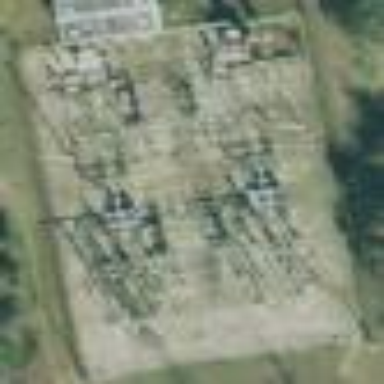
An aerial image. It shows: Outdoor industrial power substation.